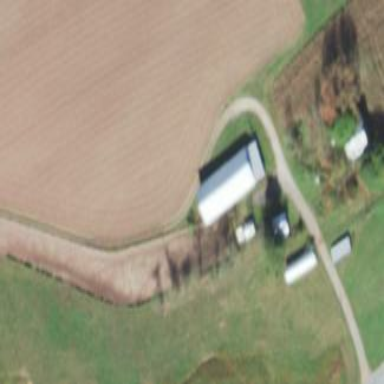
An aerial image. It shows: Farmyard area.